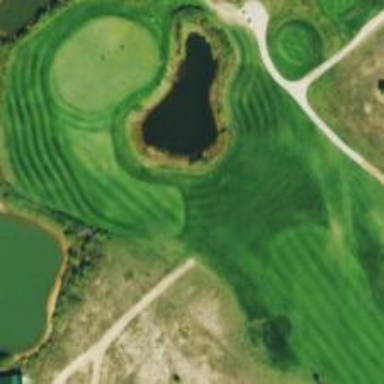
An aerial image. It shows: Grassy fairway on golf course.